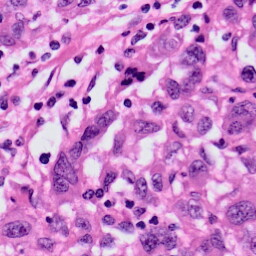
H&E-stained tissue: Skin